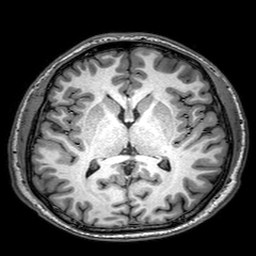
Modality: T1w
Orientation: coronal
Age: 21
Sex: male
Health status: healthy
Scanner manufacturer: philips
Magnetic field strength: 3 T